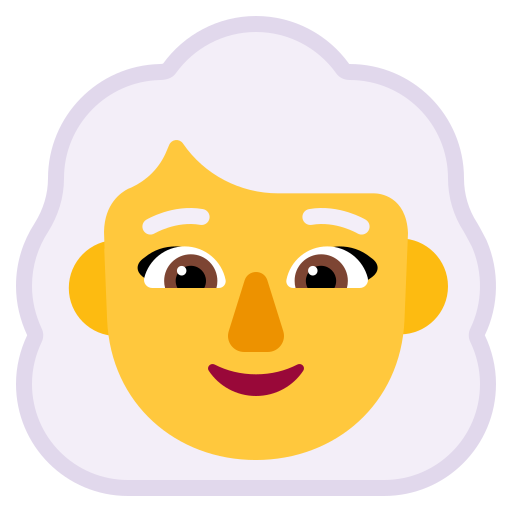
woman white hair flat default